Interaction volume radius: 5 \u00c5
Interaction volume height: 10 \u00c5
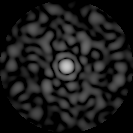
Disorder parameter: 0.8143